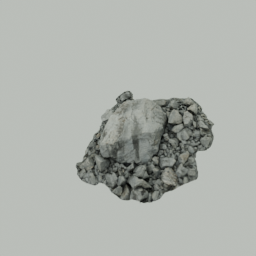
Label: nature